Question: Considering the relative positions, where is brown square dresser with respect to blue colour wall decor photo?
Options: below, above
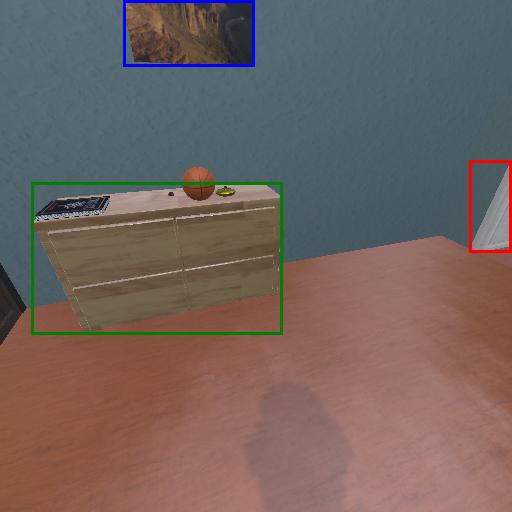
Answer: below